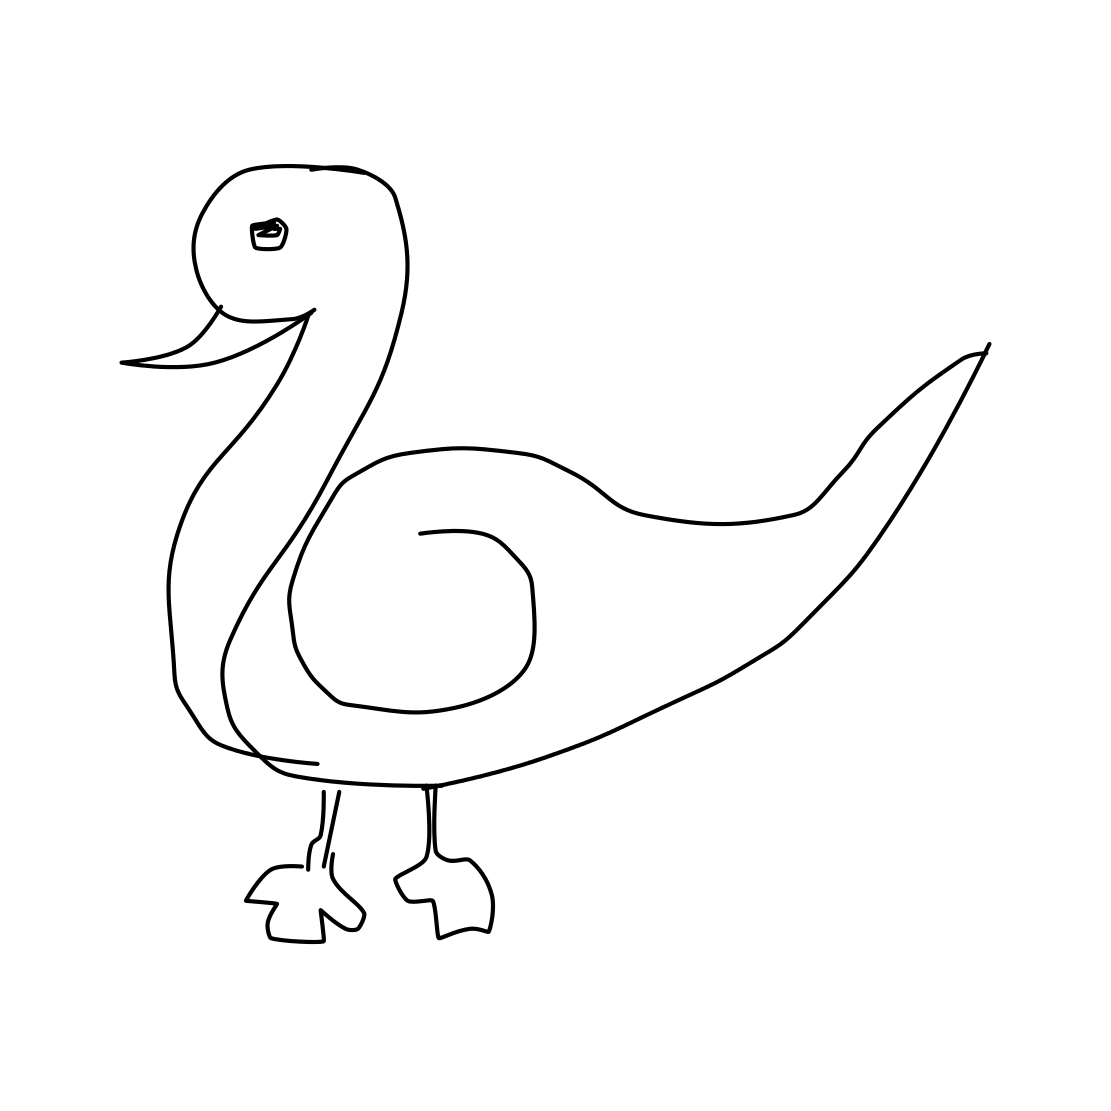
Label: swan